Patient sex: M
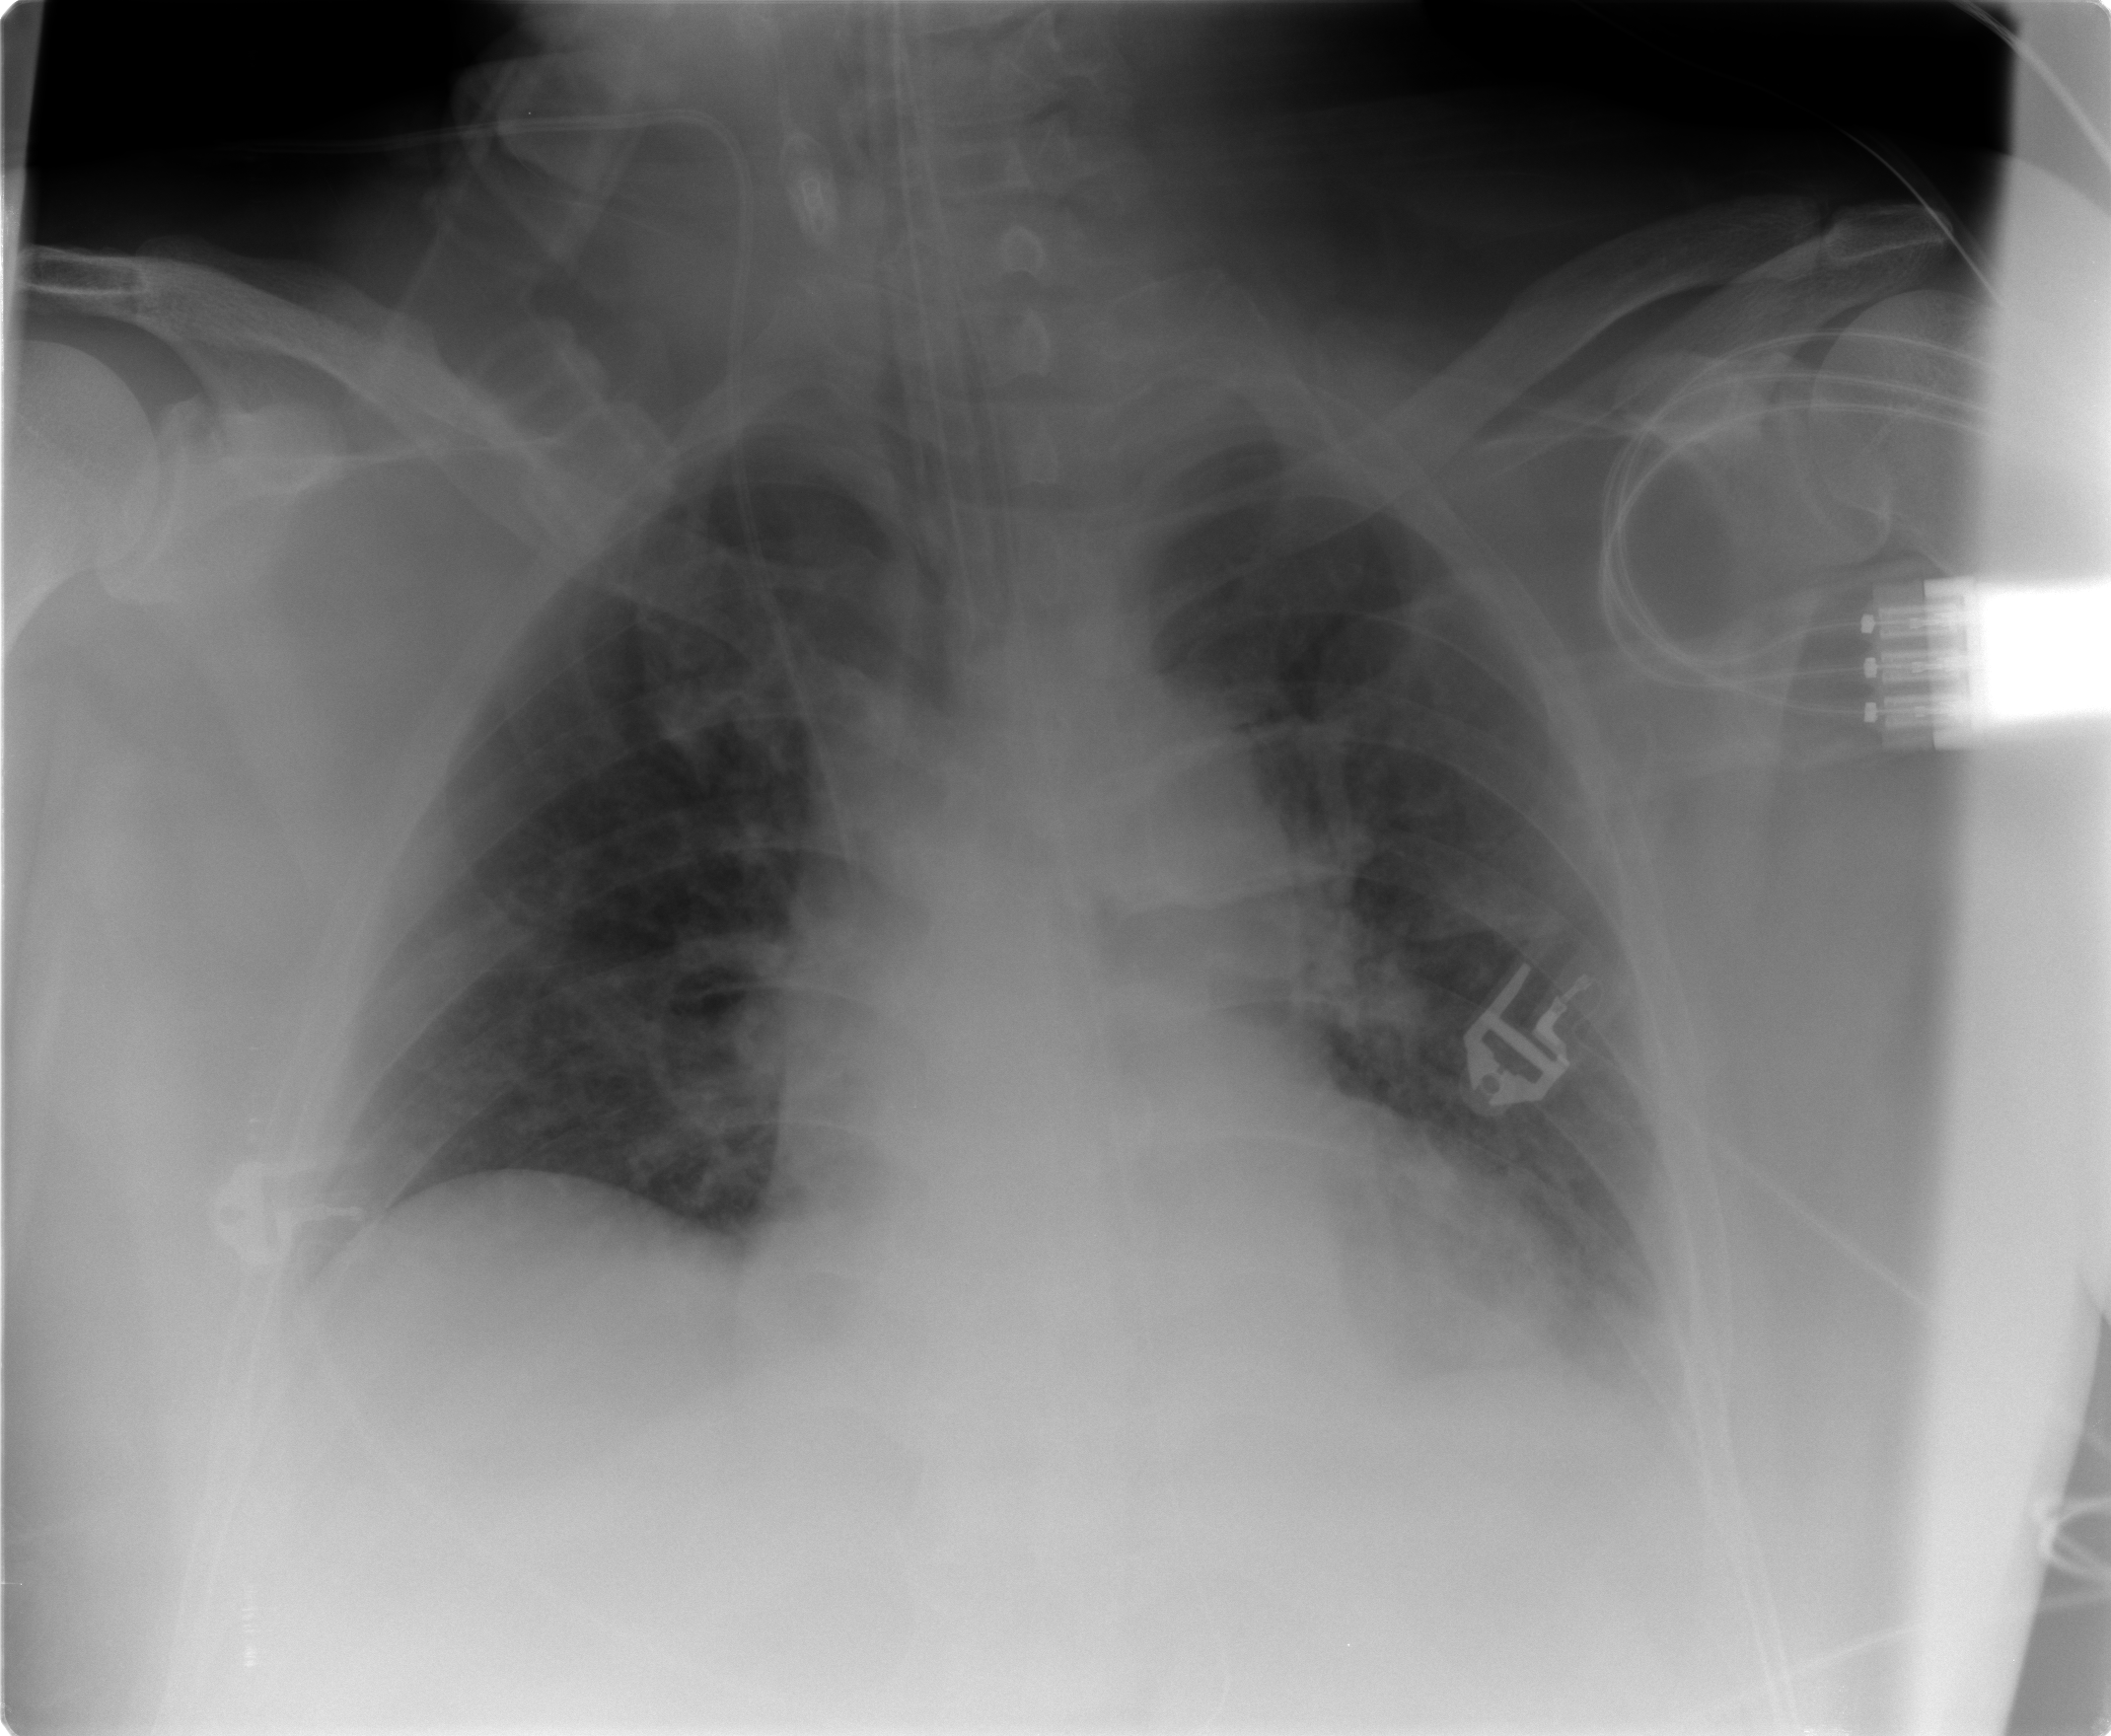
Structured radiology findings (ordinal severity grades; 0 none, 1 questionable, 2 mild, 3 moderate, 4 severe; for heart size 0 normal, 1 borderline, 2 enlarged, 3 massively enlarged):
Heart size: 0
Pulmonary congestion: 2
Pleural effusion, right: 0
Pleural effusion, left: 2
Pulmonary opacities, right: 0
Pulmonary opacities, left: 0
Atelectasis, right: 0
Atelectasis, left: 2